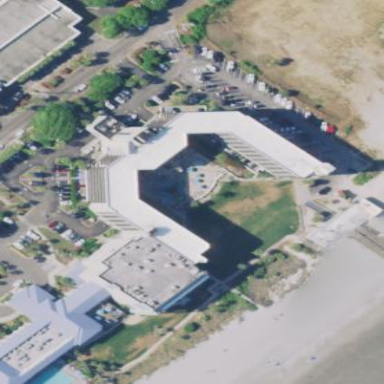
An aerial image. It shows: Hotel building.